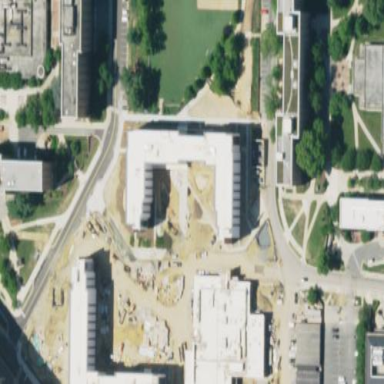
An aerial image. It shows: View of university building.